Field crop: maize
Growth stage: 2
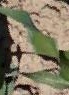
Species: maize